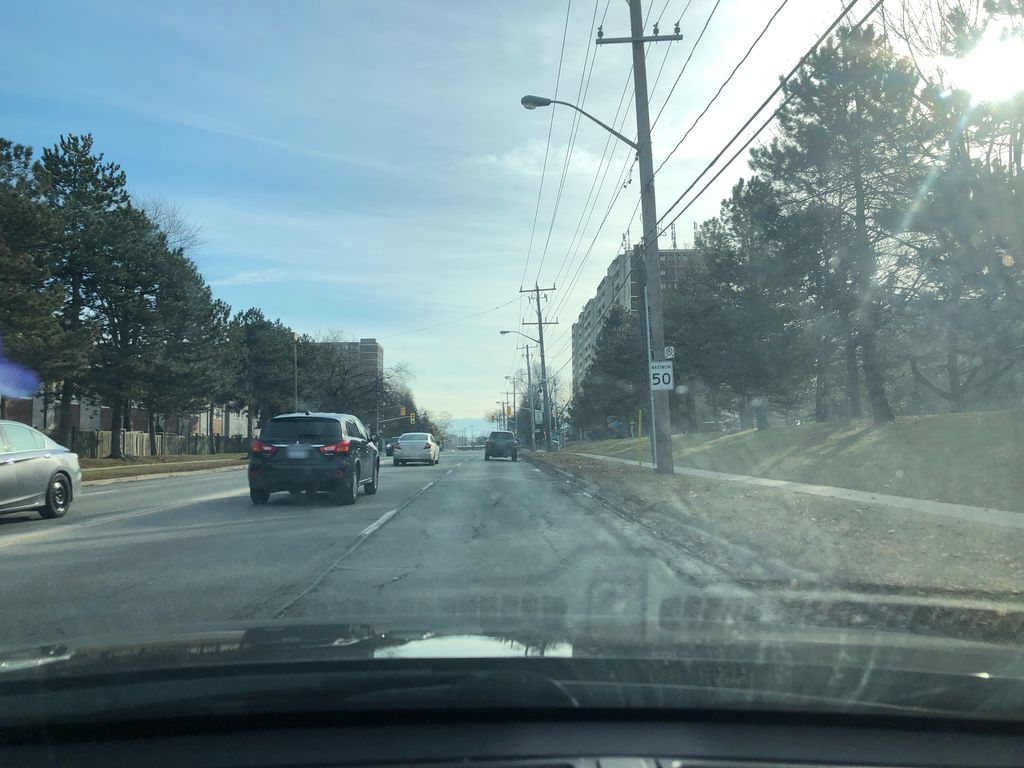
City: toronto